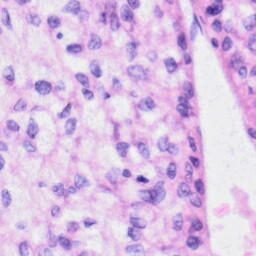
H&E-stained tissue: Liver